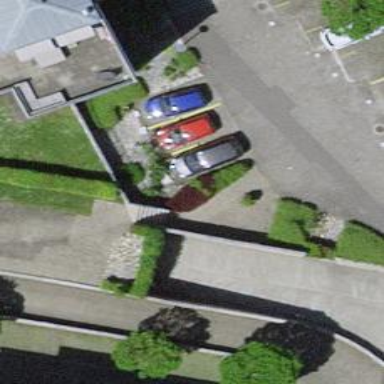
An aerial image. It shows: Set of steps on the road.